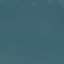
Label: SeaLake